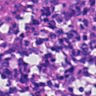
Metastatic tissue present: no